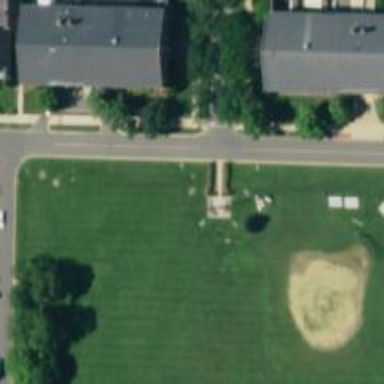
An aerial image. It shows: Historic cannon.